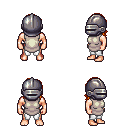
a pixel art fantasy rpg character, male body template, human, light skin, white tunic, white pants, light blonde long bangs hairstyle, metal helm, four views (front, back, left, right), 2x2 character sprite sheet, small pixel art, hard edges, no anti-aliasing